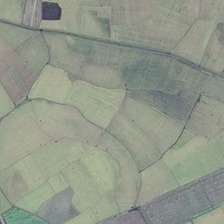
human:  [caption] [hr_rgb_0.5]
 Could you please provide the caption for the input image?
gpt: many farmlands are in light green color .

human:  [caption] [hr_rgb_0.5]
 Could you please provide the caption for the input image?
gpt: pieces of irregular farmland with dark and light green make up this area .

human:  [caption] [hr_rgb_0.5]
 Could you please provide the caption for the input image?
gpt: pieces of irregular farmland with dark and light green make up this area .

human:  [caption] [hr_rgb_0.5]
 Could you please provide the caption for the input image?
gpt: many farmlands are in light green color .

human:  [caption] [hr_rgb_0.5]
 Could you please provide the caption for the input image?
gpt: many farmlands are in light green color .